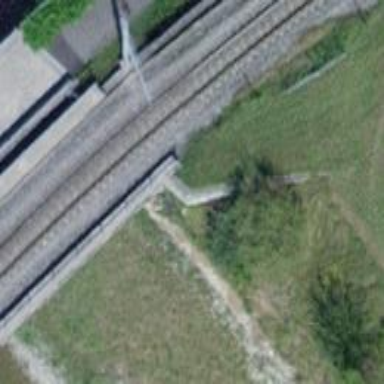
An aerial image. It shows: Narrow-gauge railway bridge with electrified contact lines over single track.